Question: I'm trying to create a feature similar to that of <URL>; they look like 'JButton's with an 'ImageIcon'.
I've gone through some of the source (specifically <URL> but still can't quite figure out what's happening. I just need something basic. I would really appreaciate help!
Screenshot of what I mean:

Note the pointer, point, line, perpendicular line, triangle, etc.. That's the effect I'm trying to achieve.
Thanks very much!
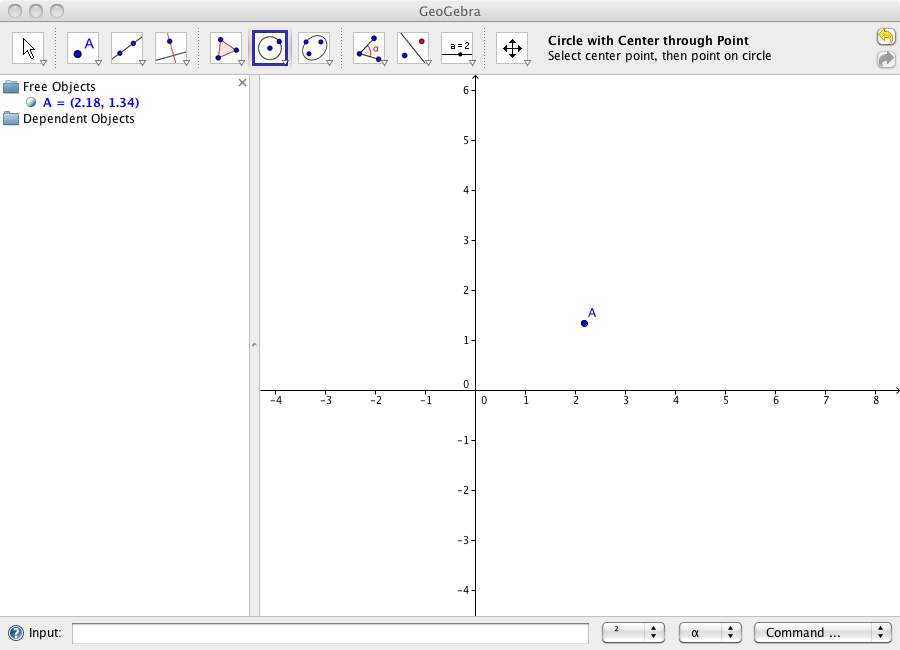
Answer: Create custom icons then use:
'''
radioButton.setIcon(...);
radioBbutton.setSelectedIcon(...);
'''